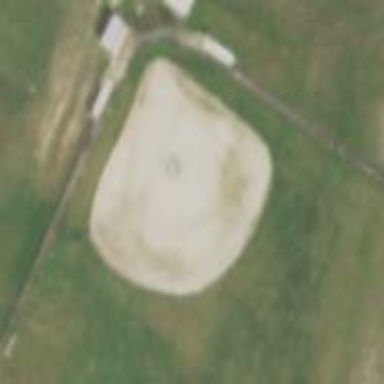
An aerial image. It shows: Baseball pitch for leisure and sports activities.